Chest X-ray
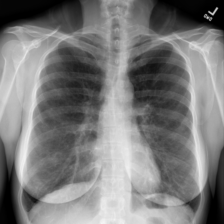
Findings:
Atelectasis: negative
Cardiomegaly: negative
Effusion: negative
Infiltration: negative
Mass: negative
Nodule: negative
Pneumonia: negative
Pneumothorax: negative
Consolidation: negative
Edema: negative
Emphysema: negative
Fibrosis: negative
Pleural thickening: negative
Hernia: negative